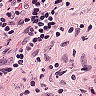
Metastatic tissue present: no